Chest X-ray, PA view. Patient: 65 years old, sex M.
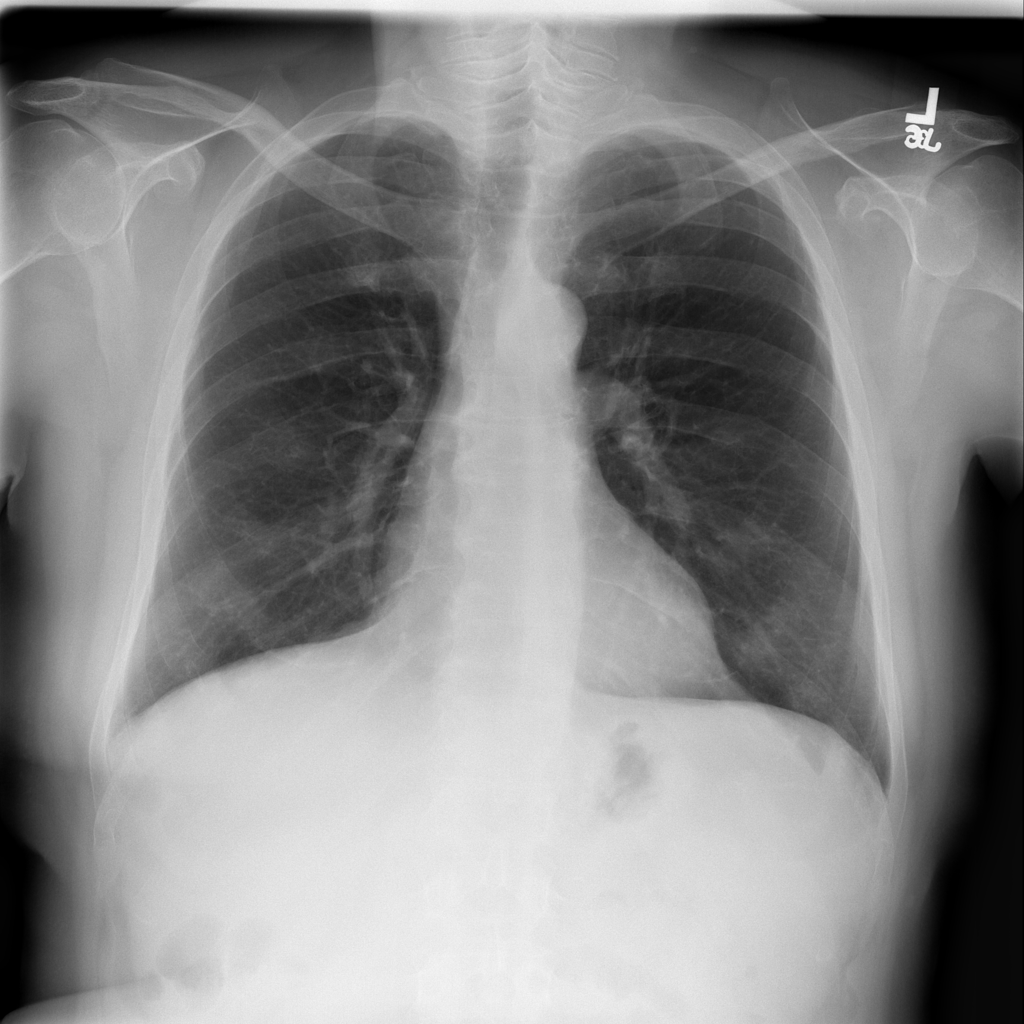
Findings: No Finding